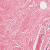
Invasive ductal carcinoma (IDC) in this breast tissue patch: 0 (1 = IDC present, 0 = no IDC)